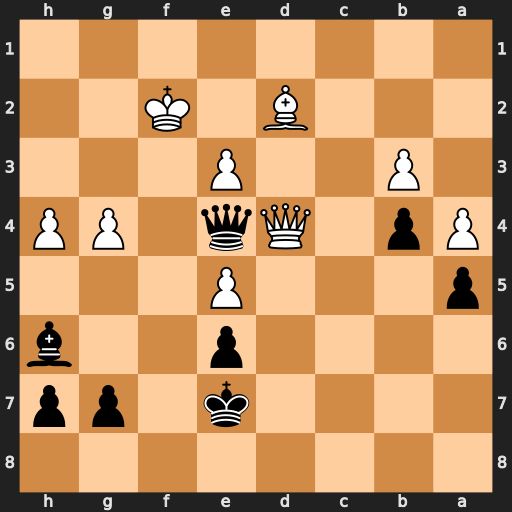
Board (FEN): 8/4k1pp/4p2b/p3P3/Pp1Qq1PP/1P2P3/3B1K2/8
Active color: b
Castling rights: -
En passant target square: -
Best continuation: Qxd4 exd4 Bxd2